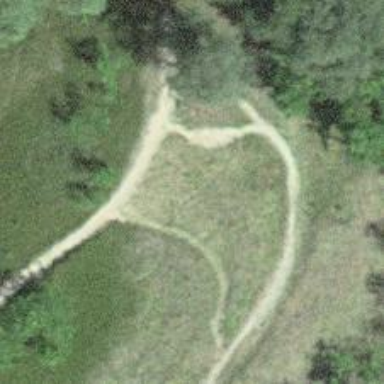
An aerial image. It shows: Wayside cross with historic significance.